Field crop: maize
Growth stage: 2
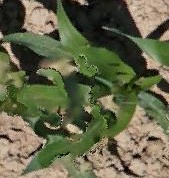
Species: maize